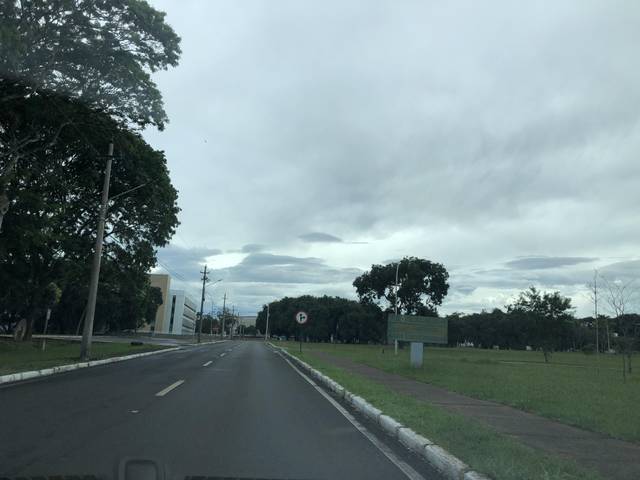
Region: Brazil
Coordinates: -15.769, -47.871